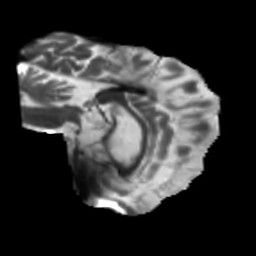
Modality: T2w
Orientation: sagittal
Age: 68
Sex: female
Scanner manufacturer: siemens
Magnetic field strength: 3 T
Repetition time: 5.47 s
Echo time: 0.0854 s